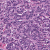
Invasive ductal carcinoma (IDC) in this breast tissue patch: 1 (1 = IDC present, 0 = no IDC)